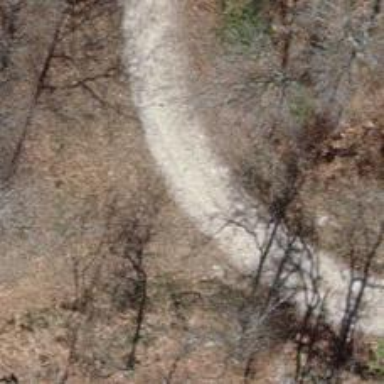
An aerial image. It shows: Track on the ground with grade3 tracktype.